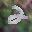
Label: 2